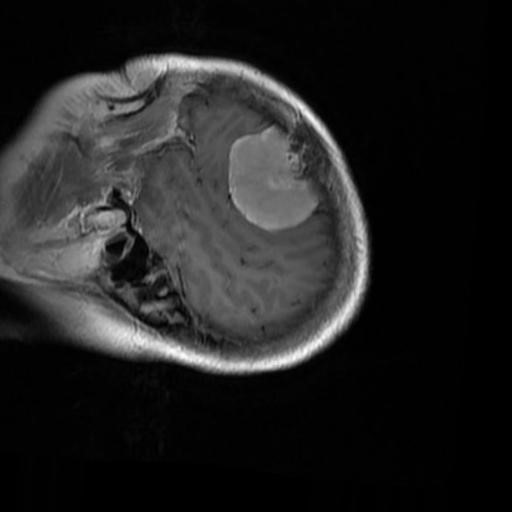
Label: brain_menin